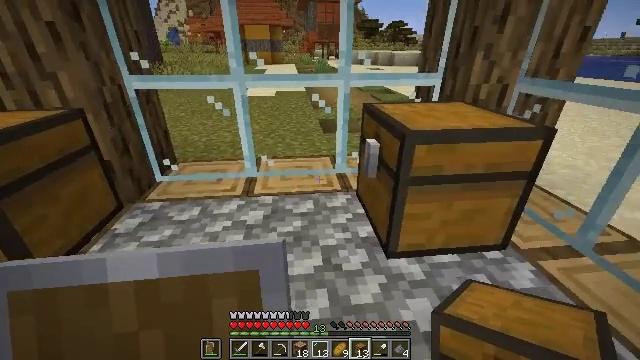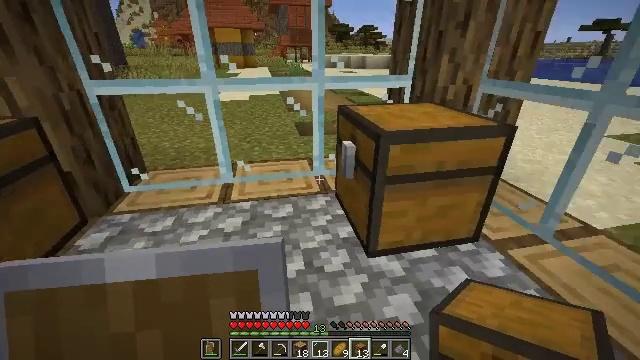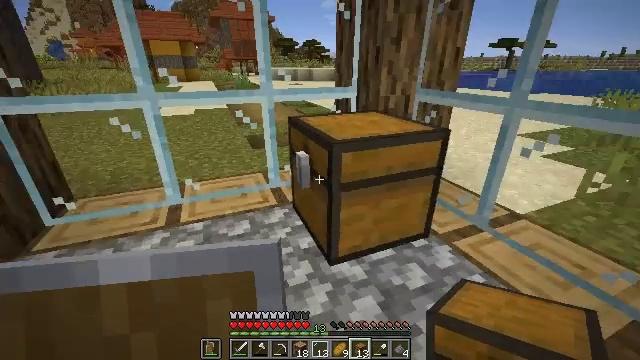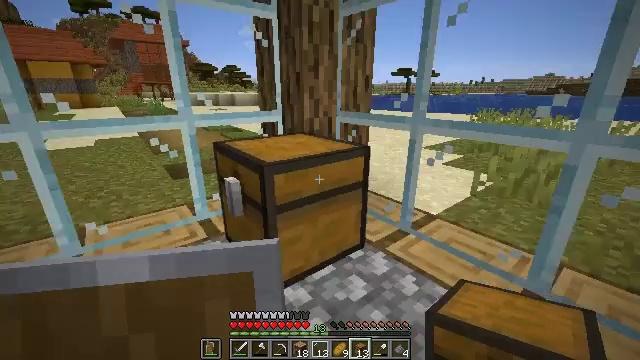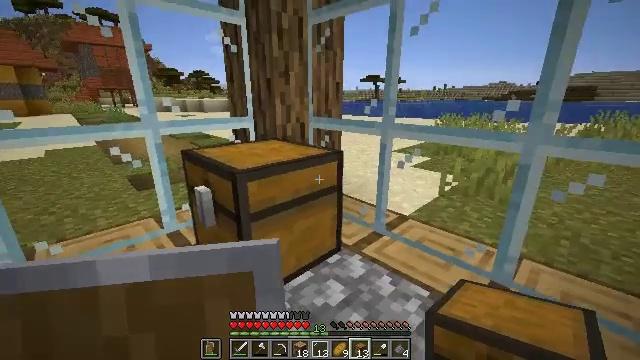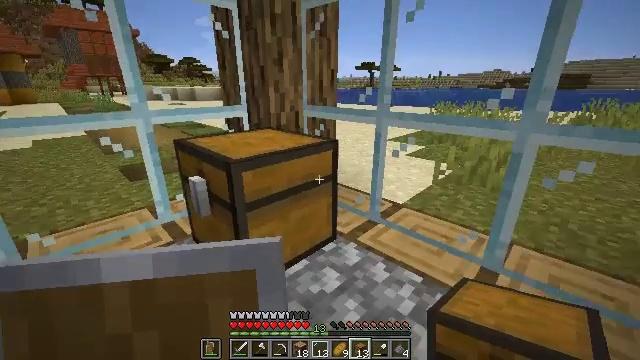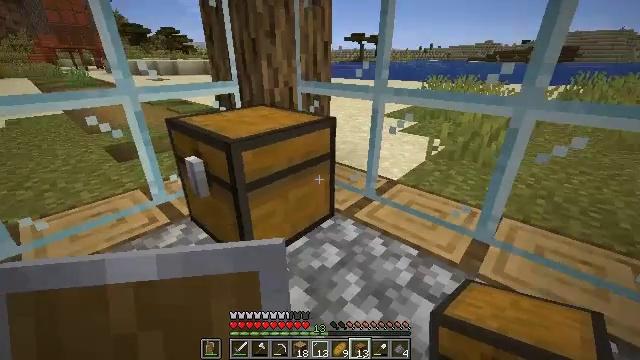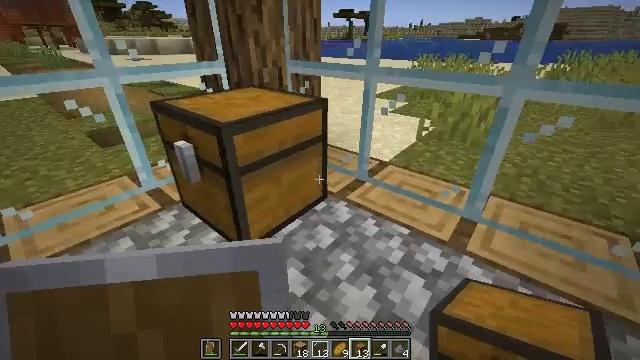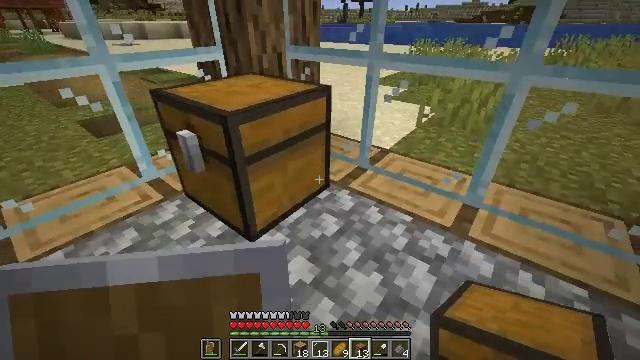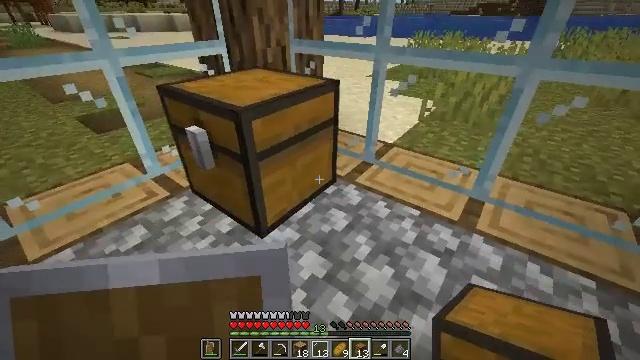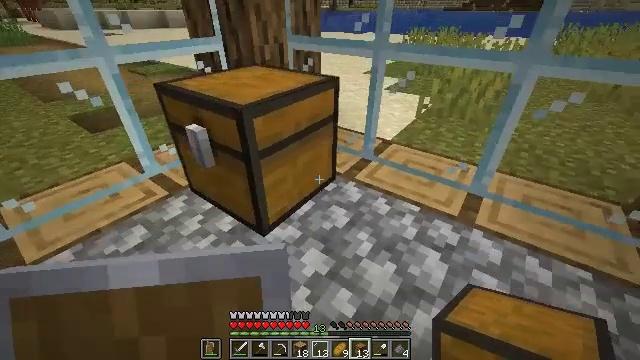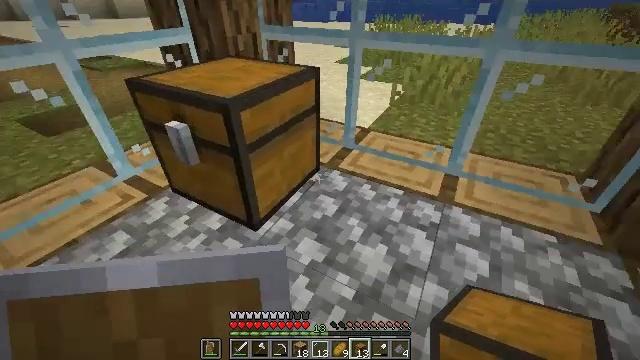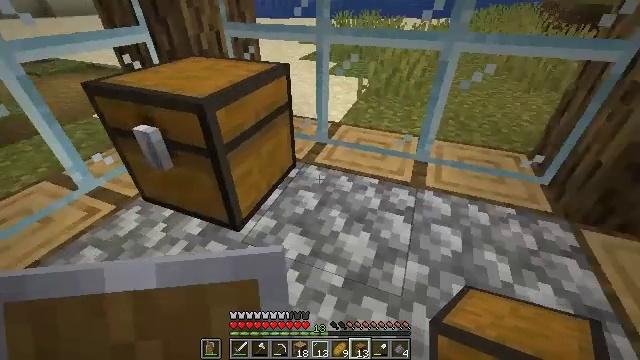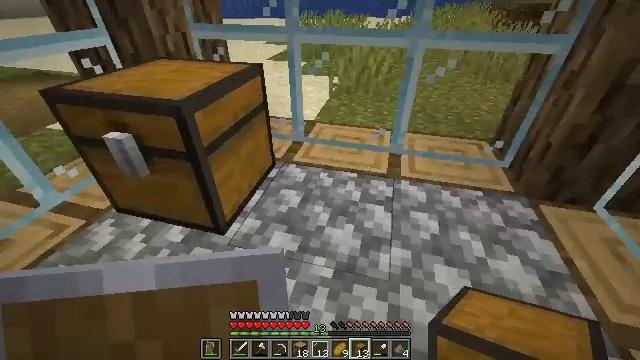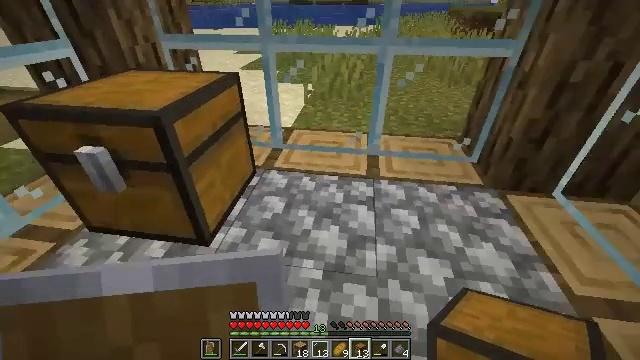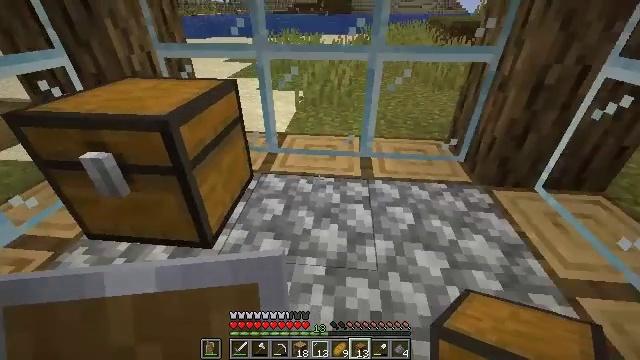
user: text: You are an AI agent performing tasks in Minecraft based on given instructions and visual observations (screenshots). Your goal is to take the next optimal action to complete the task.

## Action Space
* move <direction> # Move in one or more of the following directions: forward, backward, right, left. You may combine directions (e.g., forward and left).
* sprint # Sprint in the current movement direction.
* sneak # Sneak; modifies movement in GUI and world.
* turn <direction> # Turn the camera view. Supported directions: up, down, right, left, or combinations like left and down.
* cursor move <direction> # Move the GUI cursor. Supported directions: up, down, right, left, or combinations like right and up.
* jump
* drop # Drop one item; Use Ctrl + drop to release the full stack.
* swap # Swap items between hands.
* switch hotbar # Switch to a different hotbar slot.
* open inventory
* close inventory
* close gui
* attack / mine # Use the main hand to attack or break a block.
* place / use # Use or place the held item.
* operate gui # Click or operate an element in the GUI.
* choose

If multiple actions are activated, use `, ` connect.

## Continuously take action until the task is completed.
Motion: motion action
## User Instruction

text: Break the chest to retrieve items inside.
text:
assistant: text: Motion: sneak, turn right
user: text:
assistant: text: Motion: sneak, turn right and up
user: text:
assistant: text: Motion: sneak, turn right and up
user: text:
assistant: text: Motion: sneak, turn right and up
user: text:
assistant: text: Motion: move left, sneak, turn right and down
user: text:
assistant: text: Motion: move left, sneak, turn right and down
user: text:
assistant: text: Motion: move left, sneak, turn right and down
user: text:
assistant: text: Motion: move left, sneak, turn right and down
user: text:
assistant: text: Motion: move left, sneak, turn down
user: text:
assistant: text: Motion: move left, sneak, turn right
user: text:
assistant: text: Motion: move back and move left, sneak, turn right and down
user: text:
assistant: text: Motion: move back and move left, sneak, turn right
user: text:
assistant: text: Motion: move back and move left, sneak, turn right
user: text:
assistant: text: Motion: move back and move left, sneak, turn right and up
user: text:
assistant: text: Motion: move back and move left, sneak, turn right and up
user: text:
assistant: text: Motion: move back and move left, sneak
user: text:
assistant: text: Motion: move back, sneak
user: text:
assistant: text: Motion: sneak
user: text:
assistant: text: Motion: sneak
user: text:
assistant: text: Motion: sneak, turn left
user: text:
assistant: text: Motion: sneak, turn left and down
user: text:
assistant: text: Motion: sneak, turn left
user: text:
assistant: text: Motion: sneak, turn left
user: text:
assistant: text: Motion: no_op
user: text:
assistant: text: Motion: no_op
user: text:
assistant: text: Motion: turn left
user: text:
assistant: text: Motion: turn left
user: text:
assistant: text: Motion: sneak
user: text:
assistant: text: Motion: sneak
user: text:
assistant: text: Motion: sneak